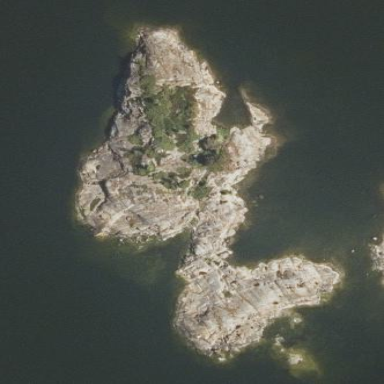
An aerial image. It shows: Military islet with natural coastline.